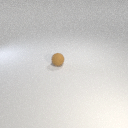
small brown rubber sphere